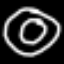
Label: donut